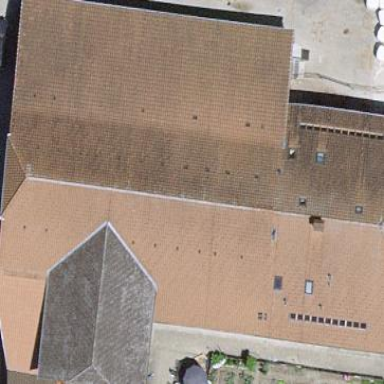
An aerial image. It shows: Farm building.